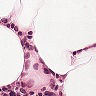
Metastatic tissue present: no